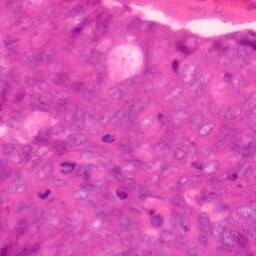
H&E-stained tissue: Colon